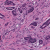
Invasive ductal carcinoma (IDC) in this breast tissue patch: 0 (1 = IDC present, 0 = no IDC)